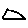
Label: triangle